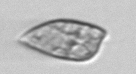
Label: Prorocentrum_dentatum